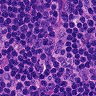
Metastatic tissue present: no